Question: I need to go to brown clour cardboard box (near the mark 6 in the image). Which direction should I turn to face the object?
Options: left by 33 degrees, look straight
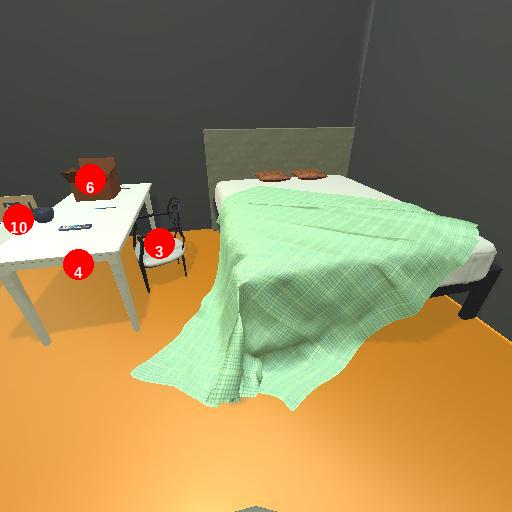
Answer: left by 33 degrees